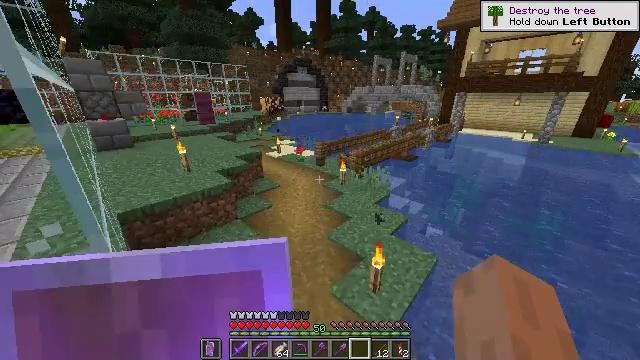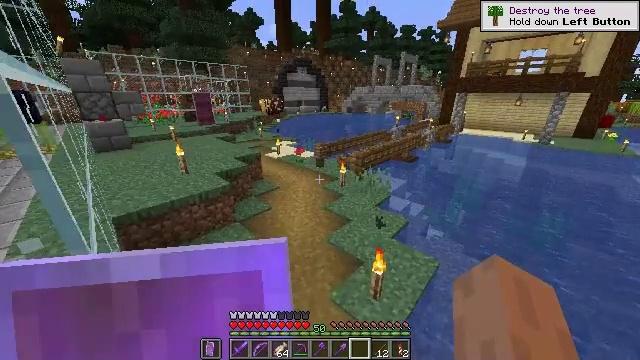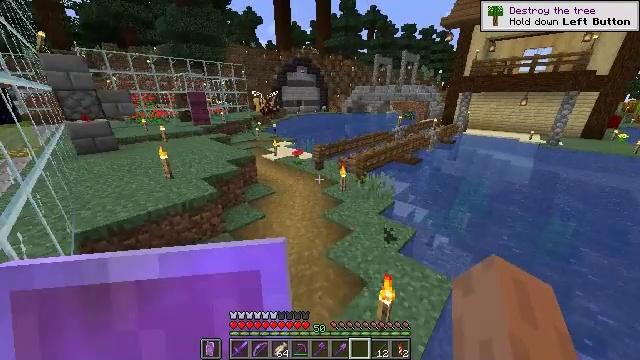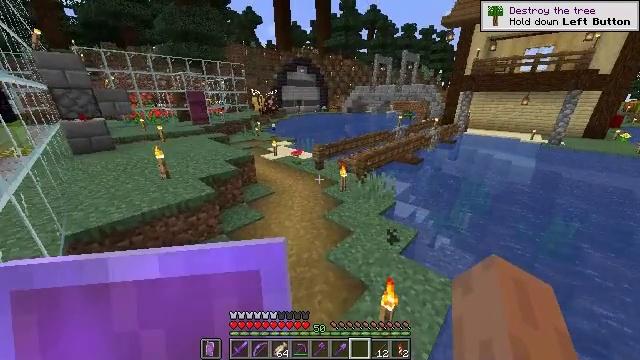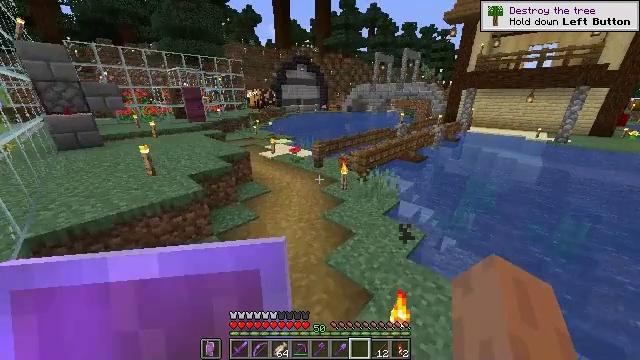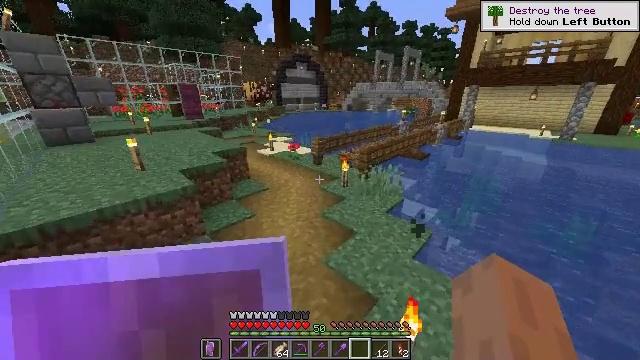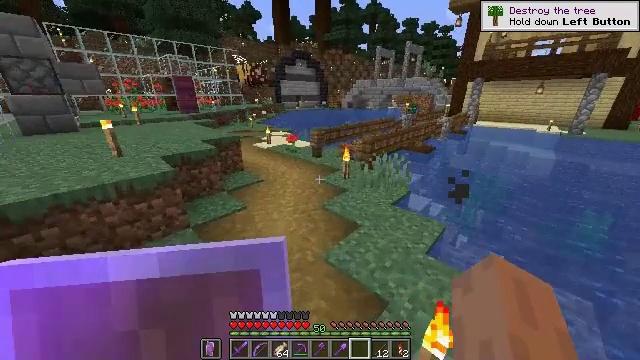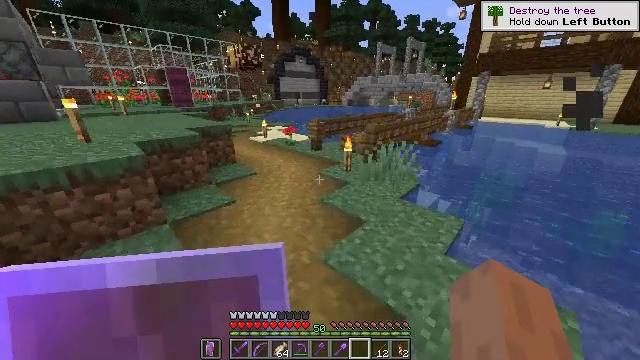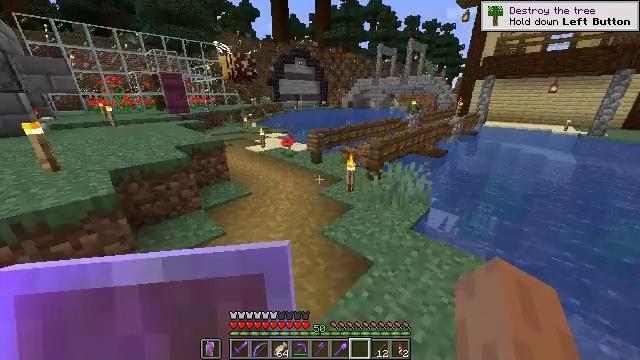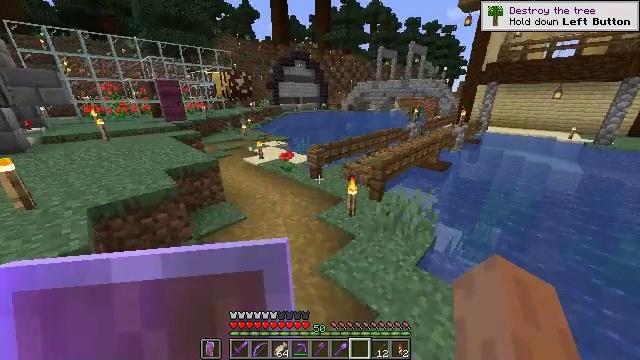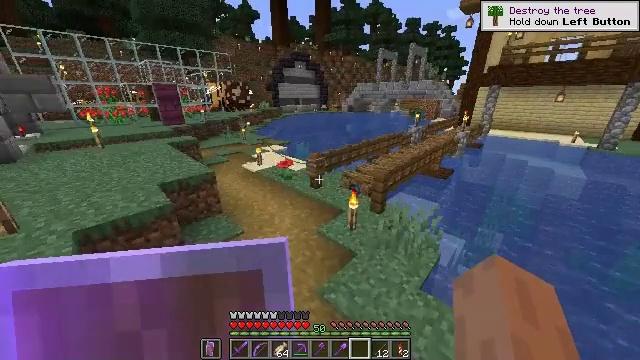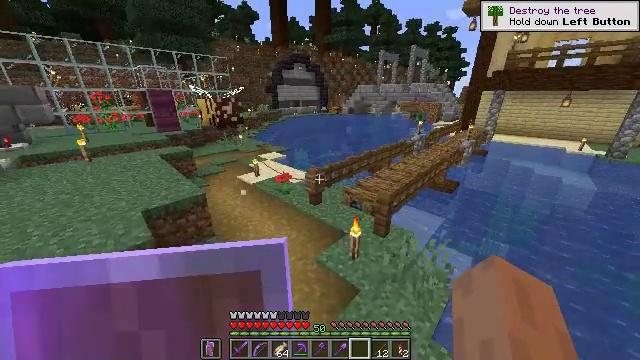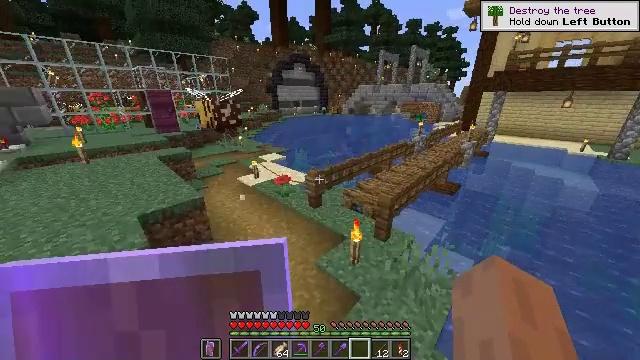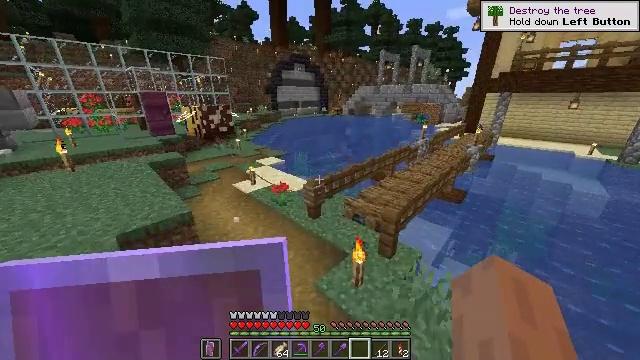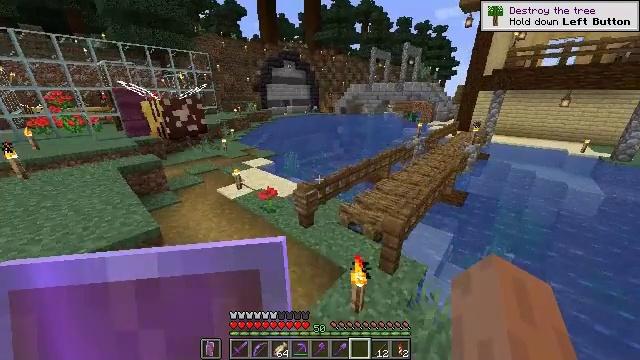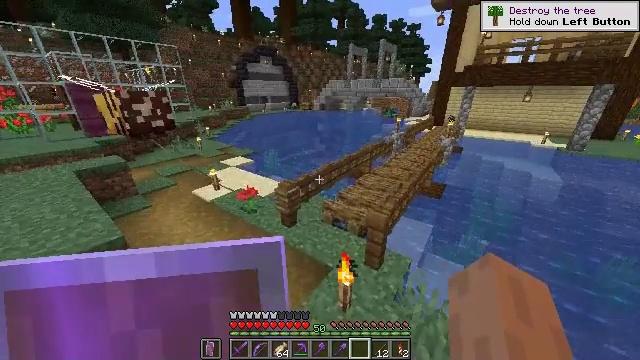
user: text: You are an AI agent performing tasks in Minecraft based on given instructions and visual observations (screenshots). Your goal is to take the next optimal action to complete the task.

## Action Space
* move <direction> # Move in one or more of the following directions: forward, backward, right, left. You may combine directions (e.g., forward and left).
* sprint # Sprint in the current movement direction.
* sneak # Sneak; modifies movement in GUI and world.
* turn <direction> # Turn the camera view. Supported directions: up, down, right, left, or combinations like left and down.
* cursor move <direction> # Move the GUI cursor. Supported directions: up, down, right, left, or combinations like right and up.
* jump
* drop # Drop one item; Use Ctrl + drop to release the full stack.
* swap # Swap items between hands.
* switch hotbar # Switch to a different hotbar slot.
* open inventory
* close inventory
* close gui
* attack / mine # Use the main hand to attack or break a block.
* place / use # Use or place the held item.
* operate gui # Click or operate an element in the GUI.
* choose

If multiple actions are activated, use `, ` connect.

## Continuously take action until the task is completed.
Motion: motion action
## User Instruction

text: Interact with the crafting table to create a purple banner.
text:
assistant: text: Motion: move forward, sprint
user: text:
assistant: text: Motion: move forward, sprint
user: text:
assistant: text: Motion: move forward, sprint
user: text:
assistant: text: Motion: move forward, sprint
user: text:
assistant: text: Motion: move forward, sprint
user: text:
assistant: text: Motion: move forward, sprint
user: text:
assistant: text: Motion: move forward, sprint
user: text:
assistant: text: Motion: move forward, sprint, jump
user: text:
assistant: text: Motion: move forward, sprint, jump
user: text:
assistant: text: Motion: move forward, sprint, jump
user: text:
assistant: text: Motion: move forward, sprint, jump
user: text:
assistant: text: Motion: move forward, sprint, jump
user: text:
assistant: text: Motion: move forward, sprint
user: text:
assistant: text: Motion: move forward, sprint, turn right
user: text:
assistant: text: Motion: move forward, sprint, turn right
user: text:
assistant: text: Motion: move forward, sprint, turn right
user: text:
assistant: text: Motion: move forward, sprint, turn right
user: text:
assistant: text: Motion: move forward, sprint
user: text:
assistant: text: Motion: move forward, sprint
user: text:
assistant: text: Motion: move forward, sprint
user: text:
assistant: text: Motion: move forward, sprint
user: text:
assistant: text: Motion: move forward, sprint
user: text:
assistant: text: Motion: move forward, sprint
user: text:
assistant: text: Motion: move forward, sprint
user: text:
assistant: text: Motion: move forward, sprint
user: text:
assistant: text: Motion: move forward, sprint
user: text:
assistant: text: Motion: move forward, turn right
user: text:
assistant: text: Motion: move forward, turn right and down
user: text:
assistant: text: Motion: move forward, sprint, turn right
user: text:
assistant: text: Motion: move forward, sprint, turn right